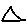
Label: triangle